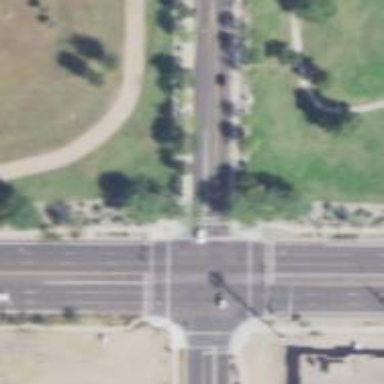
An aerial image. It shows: Solid stop line on the road.